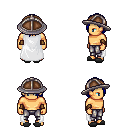
a pixel art fantasy rpg character, male body template, human, tanned skin, white cape, metal pants, blue bangs hairstyle, chain helm, cloth bracers, gray slippers, four views (front, back, left, right), 2x2 character sprite sheet, small pixel art, hard edges, no anti-aliasing